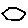
Label: hexagon